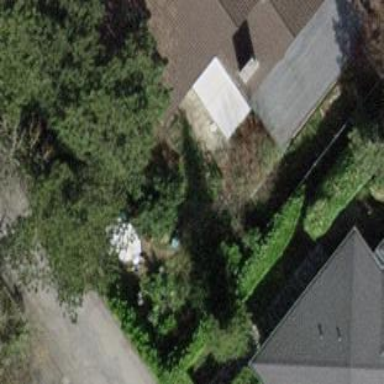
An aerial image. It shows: Garden enclosed by fence.